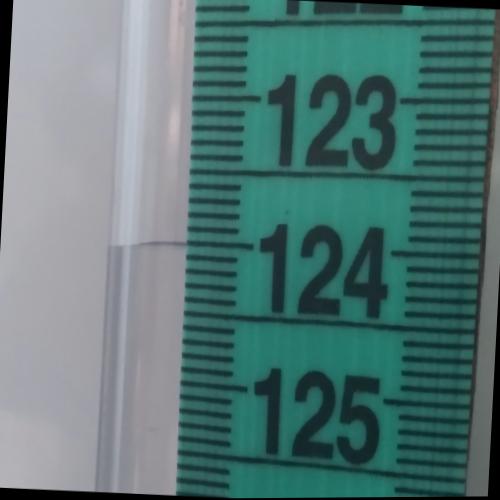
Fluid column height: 124.0 cm